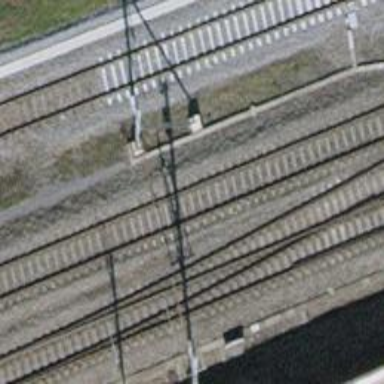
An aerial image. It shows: Rail siding with electrified tracks using contact line.